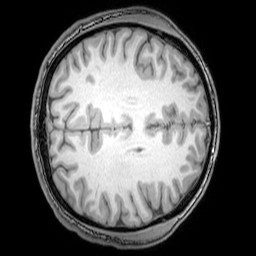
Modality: T1w
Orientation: axial
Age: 23
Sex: male
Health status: healthy
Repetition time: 0.081 s
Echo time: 0.037 s